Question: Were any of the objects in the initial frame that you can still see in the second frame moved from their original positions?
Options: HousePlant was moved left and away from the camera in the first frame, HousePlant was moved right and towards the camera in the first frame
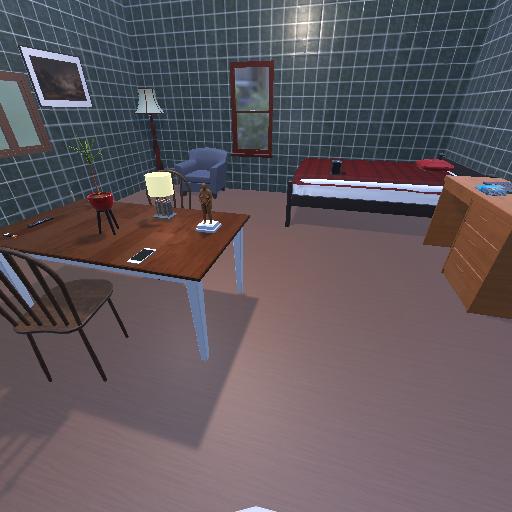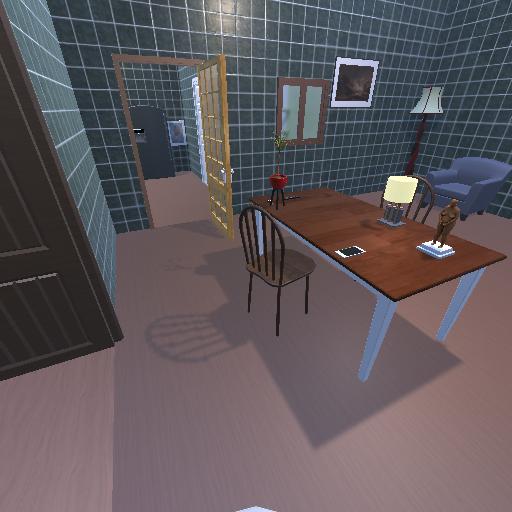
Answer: HousePlant was moved left and away from the camera in the first frame